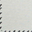
Piece: xx